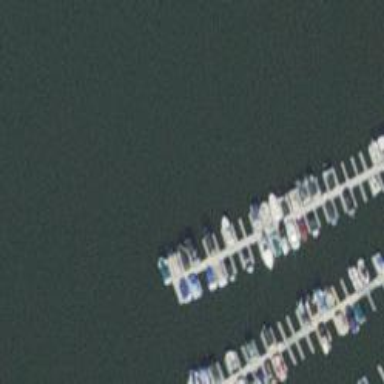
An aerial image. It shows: Man-made pier.